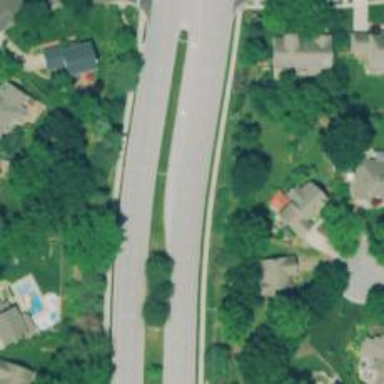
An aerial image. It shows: Dash road marking.